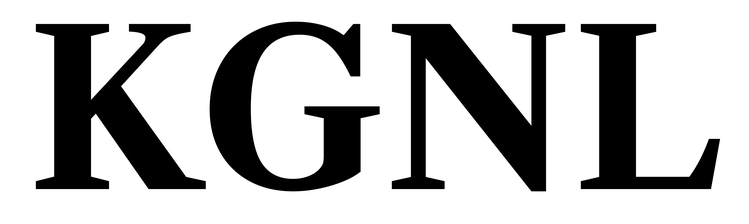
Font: LibreCaslonText_Bold